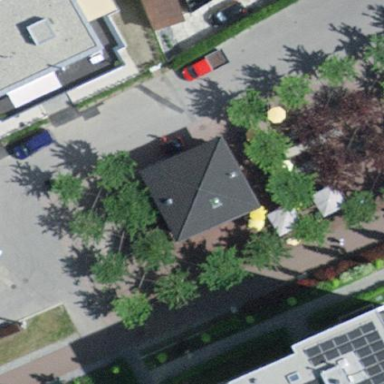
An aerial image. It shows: Cafe located inside building.